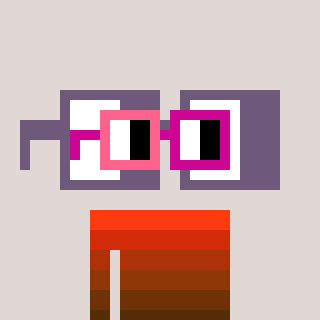
a pixel art character with square pink and red glasses, a glasses-shaped head and a magenta-colored body on a warm background